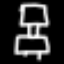
Label: chair